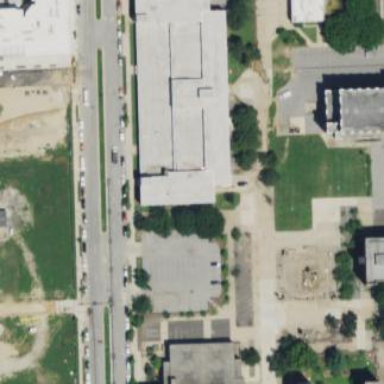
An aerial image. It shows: Part of building.